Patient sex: M
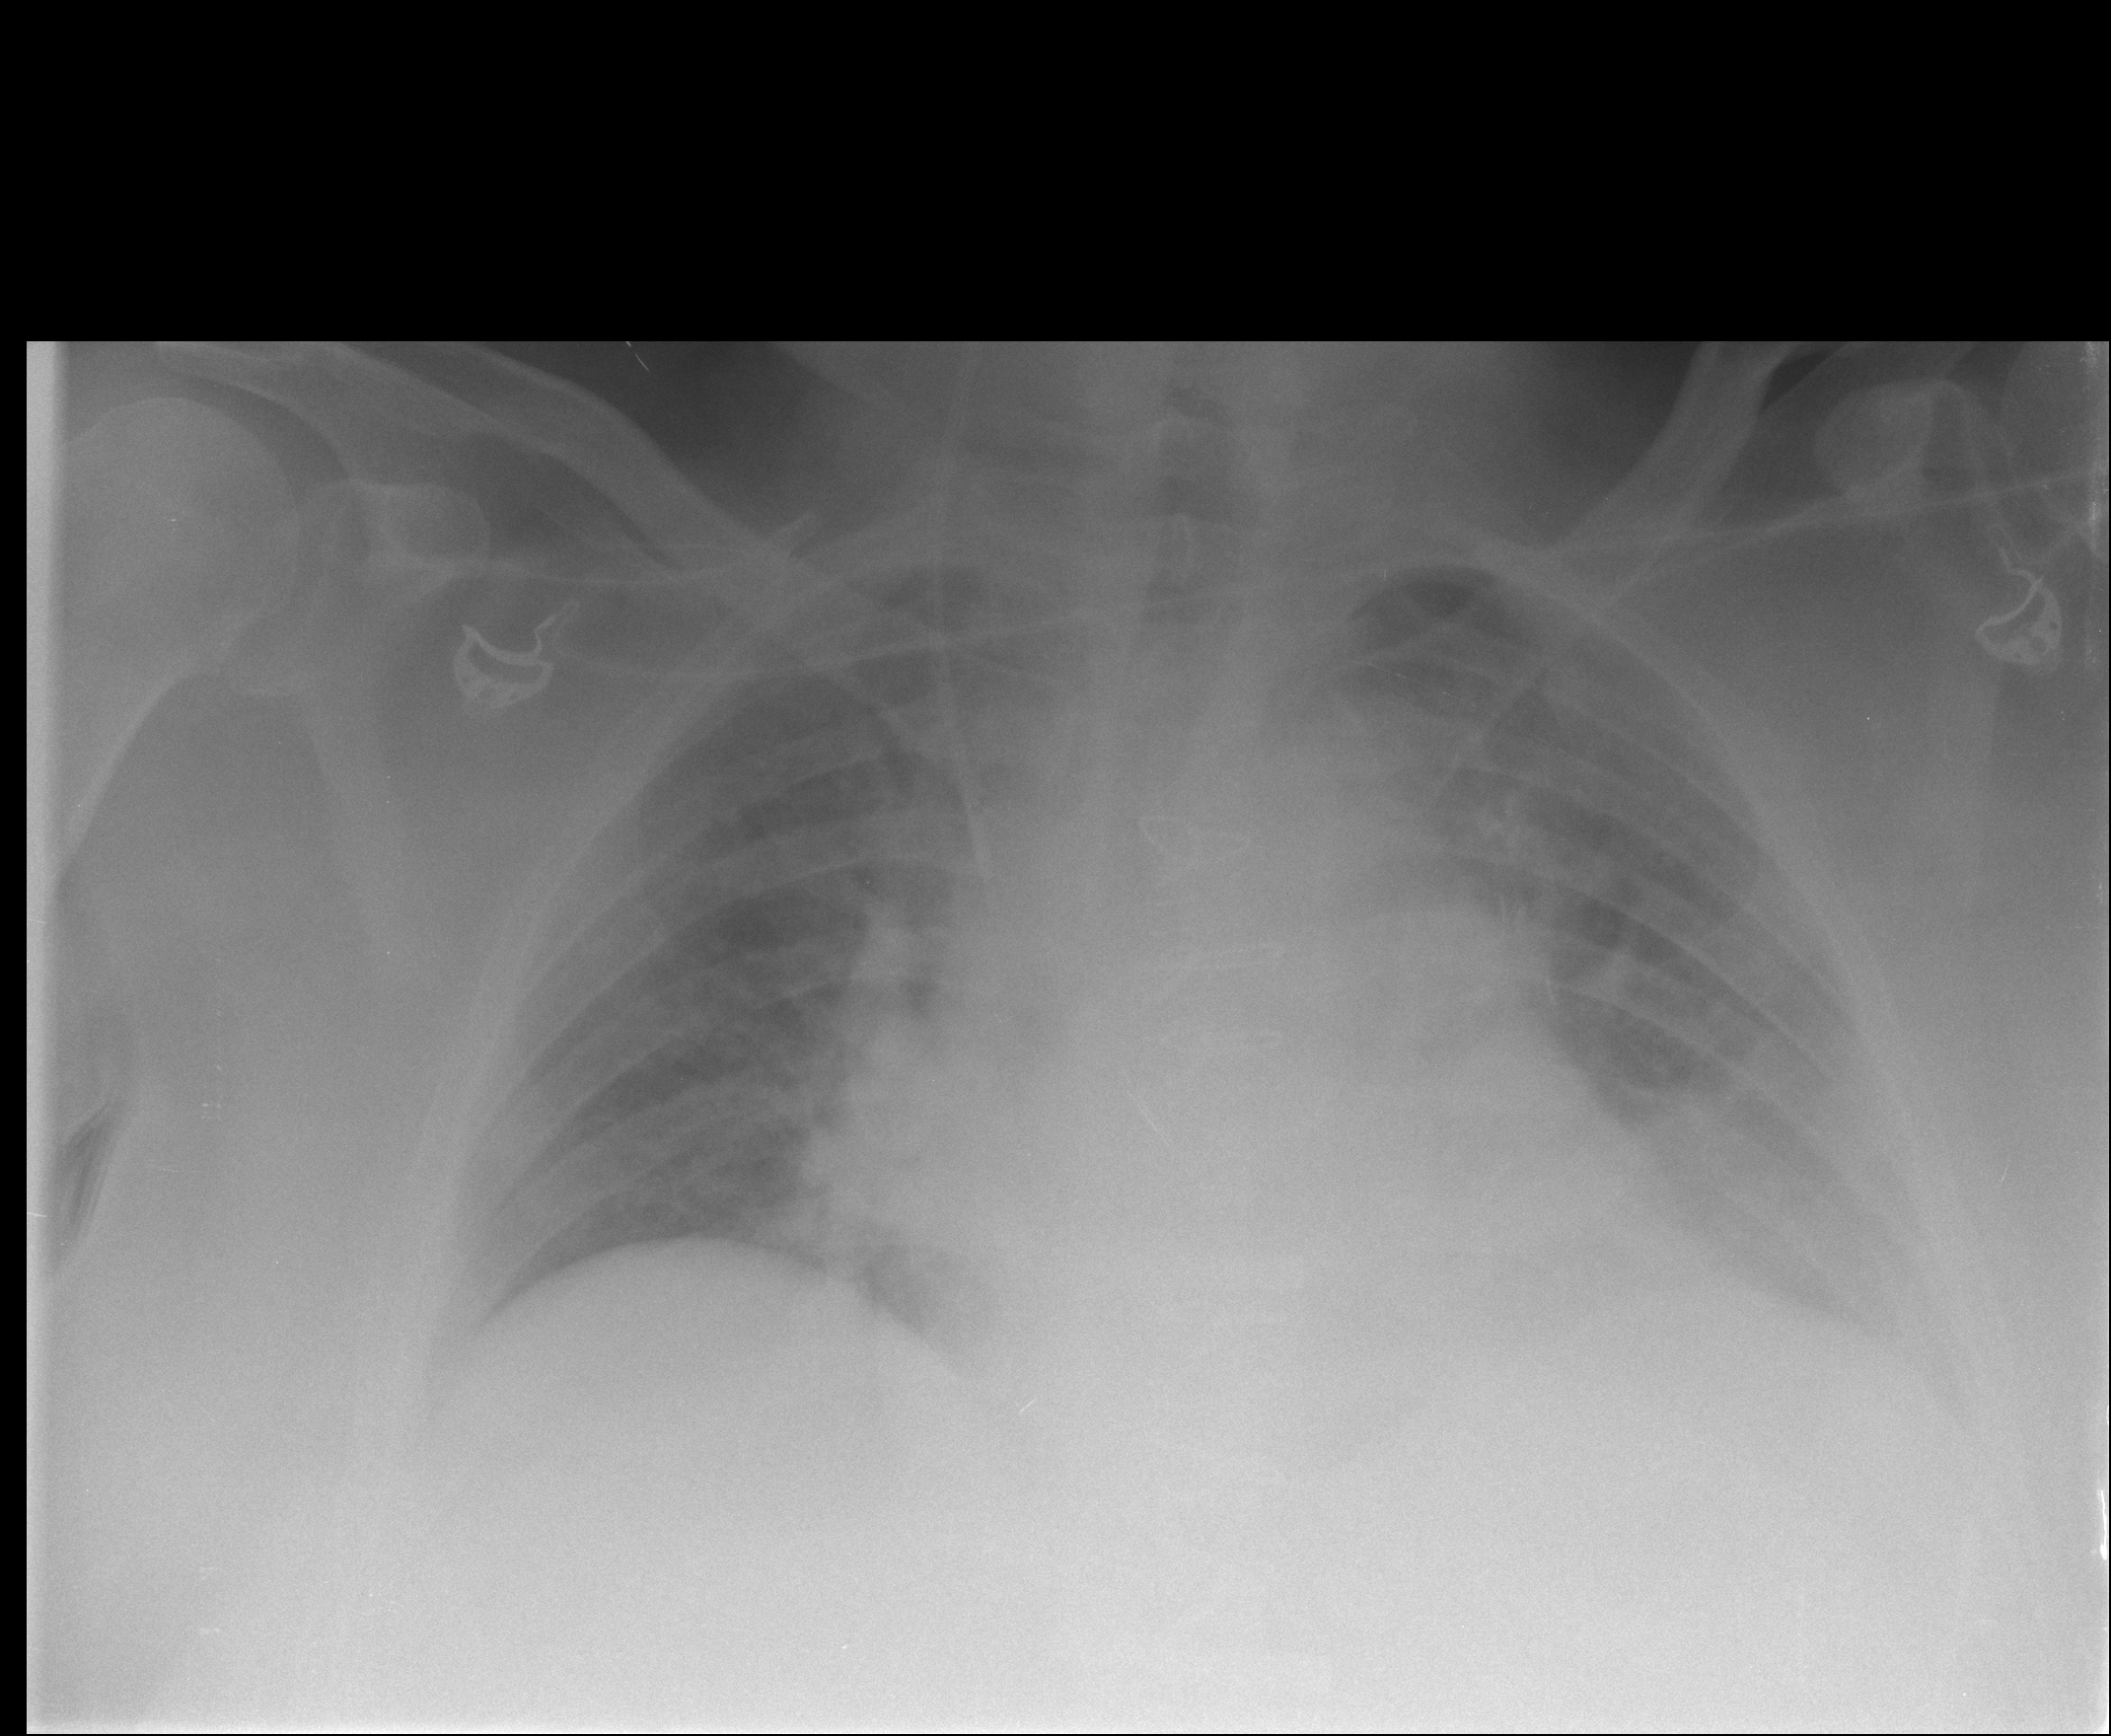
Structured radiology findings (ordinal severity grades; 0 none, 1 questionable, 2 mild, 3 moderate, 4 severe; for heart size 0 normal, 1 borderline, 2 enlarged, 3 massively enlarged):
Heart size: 2
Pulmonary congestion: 1
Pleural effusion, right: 1
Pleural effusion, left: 2
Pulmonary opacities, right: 0
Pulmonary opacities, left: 0
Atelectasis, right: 1
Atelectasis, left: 2